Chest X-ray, AP view. Patient: 44 years old, sex M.
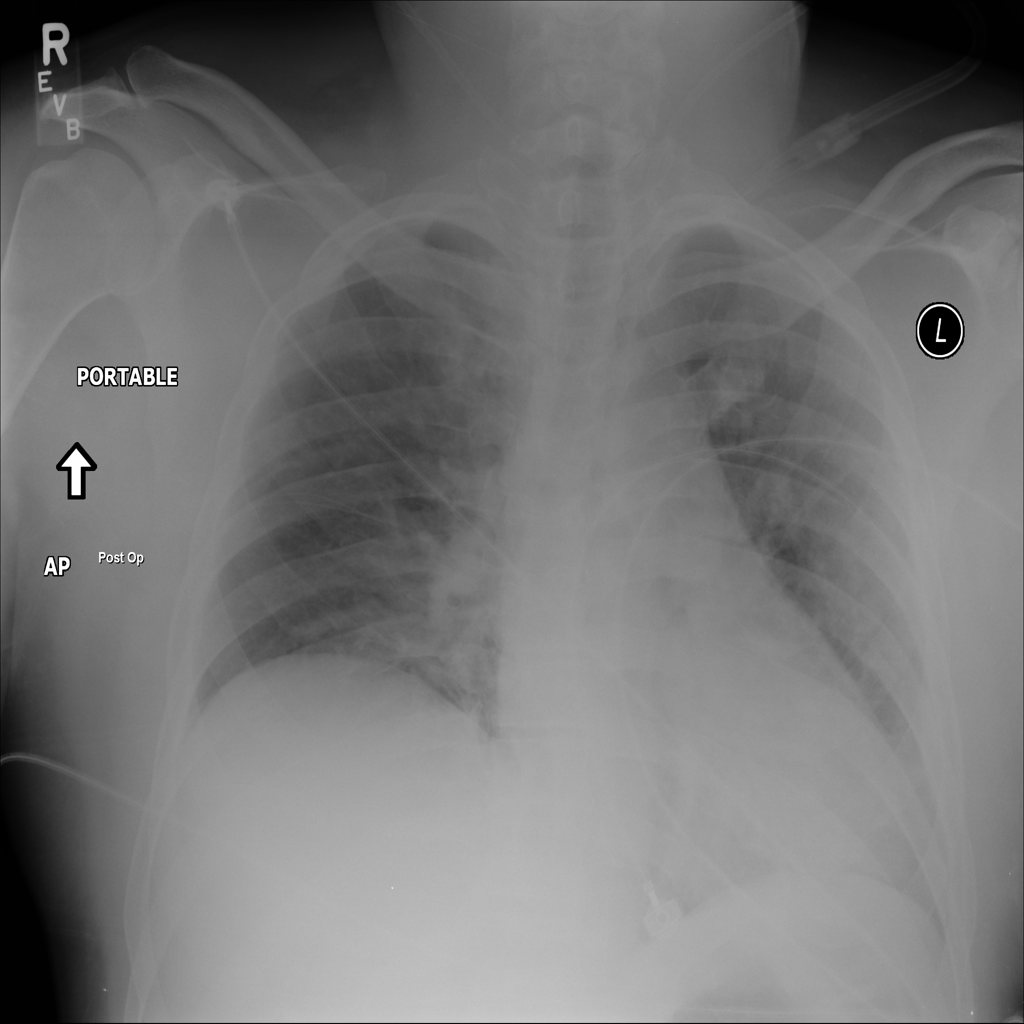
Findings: Atelectasis